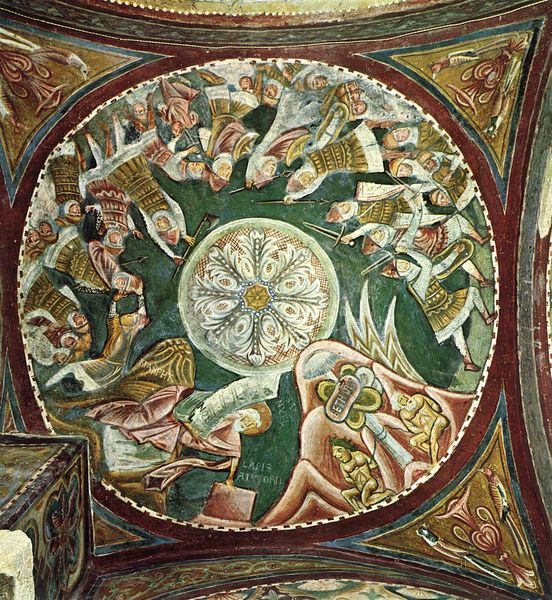
Titel: Kathedrale in Anagni
Standort: Anagni (EU - I - Latium)
Schlagwörter: berg, kampf, grün, menschen, kleider, säule, weiss, ornament, bart, kirche, decke, kreis, rund, engel, kuppel, krieg, schlacht, soldaten, moses, schwert, schwerter, mosaik, heer, fragment, helme, axt, fresken, heiliger, heilige, speer, deckengemälde, fresko, beil, deckenmalerei, decken, byzantinisch, deckenbild, ekampf